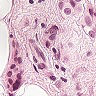
Metastatic tissue present: yes